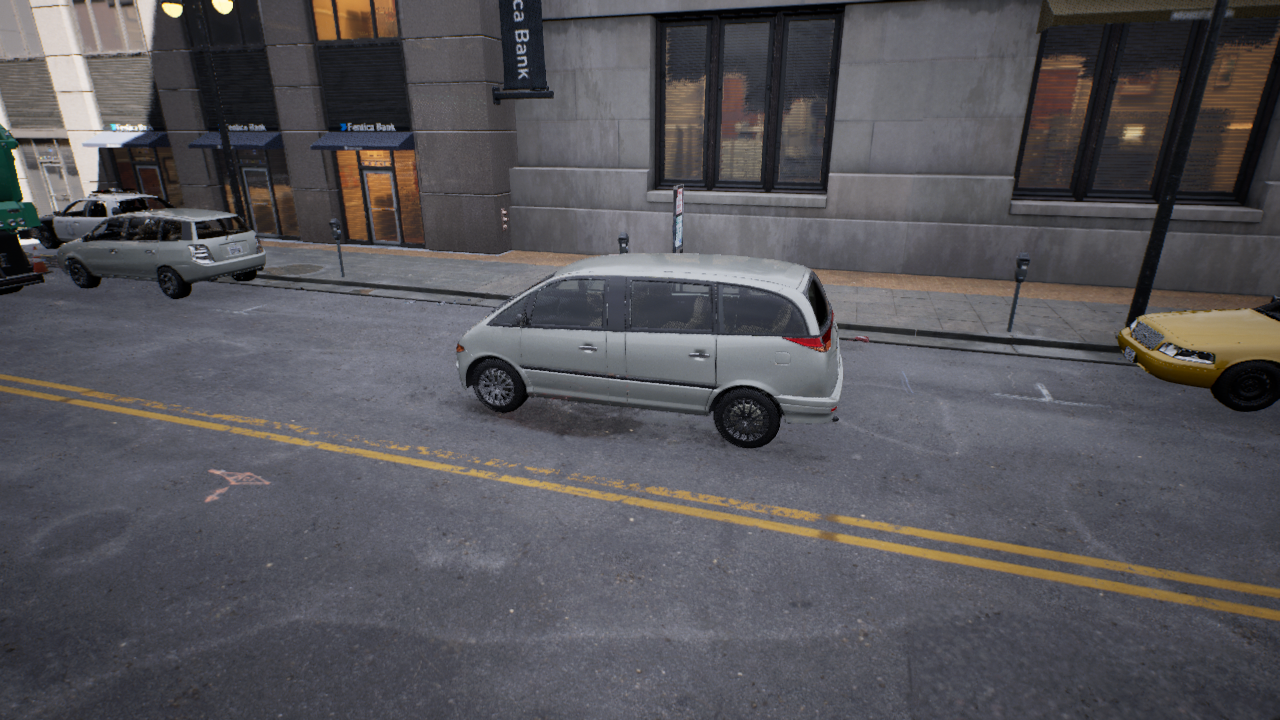
Venue: downtown
Lighting: clear day
Vehicle rig: minivan